Field crop: maize
Growth stage: 2
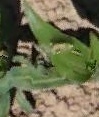
Species: maize